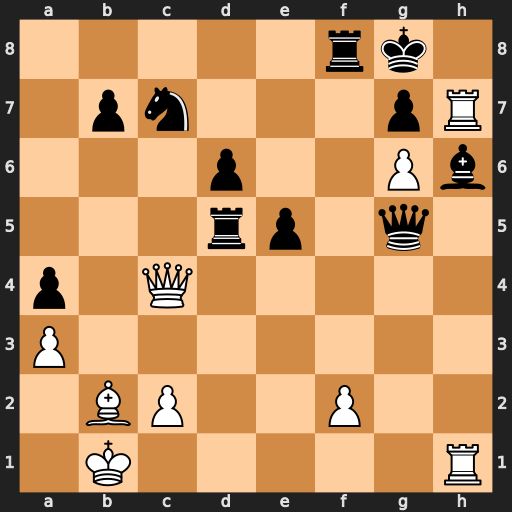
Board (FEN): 5rk1/1pn3pR/3p2Pb/3rp1q1/p1Q5/P7/1BP2P2/1K5R
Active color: w
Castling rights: -
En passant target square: -
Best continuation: R1xh6 gxh6 Rxc7 Qxg6 Qxd5+